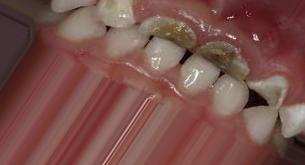
Condition: Caries